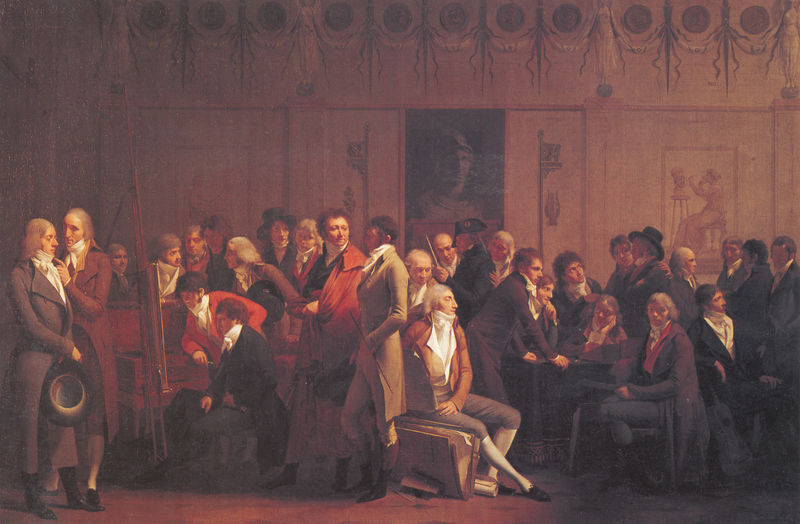
Titel: Réunion d'artistes dans l'atelier d'Isabey, Versammlung von Künstlern im Atelier von Isabey
Künstler: Louis Léopold Boilly
Standort: Paris
Institution: Musée du Louvre
Schlagwörter: blau, dunkel, flügel, gemälde, gruppe, hand, mann, schatten, weiß, menschen, ocker, sitzen, abend, braun, frankreich, frisuren, grau, haar, hell, hut, hüte, licht, männer, raum, reden, schwarz, stuhl, stühle, tisch, zimmer, rot, beige, gesellschaft, herren, malerei, menge, versammlung, zylinder, alt, anzug, gericht, hose, wand, historie, kragen, rahmen, stehen, bild, gelehrte, gruppenportrait, gruppenporträt, holland, innenraum, portrait, porträt, öl, boden, haare, interieur, mantel, sitzend, adel, innen, klassizismus, personen, konzert, england, vornehm, genre, farbig, bilder, sitz, genremalerei, unterhaltung, zuschauer, hocker, saal, ölgemälde, querformat, historienbild, soldaten, dekoration, frack, salon, sprechen, tapete, krawatte, büste, klavier, ornamente, atelier, maler, staffelei, stuck, warten, fein, strümpfe, buch, porträts, künstler, vatermörder, politik, revolution, mäntel, bürgertum, leinwand, betrachten, girlanden, ausstellung, fries, atlant, antik, historienmalerei, diskussion, mappe, kniebundhose, bemalung, wandbild, klassik, gespräche, parlament, akademie, rückwand, ingres, inenraum, sitzung, beratung, historia, statisch, medallions, elitär, debatte, mappen, abgeordnete, justaucorps, atelierfarben, athlant, discours, klub, lobby, staatsdiener, 1800, altherrentreffen